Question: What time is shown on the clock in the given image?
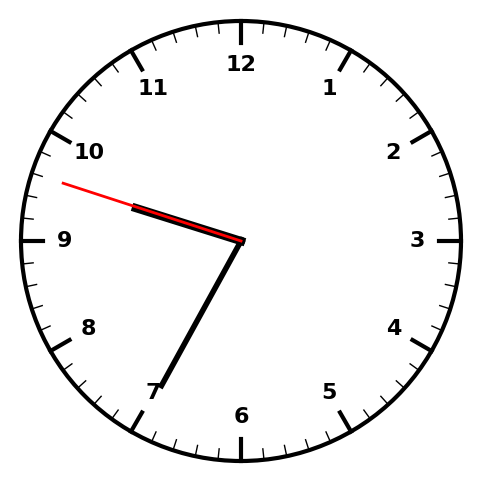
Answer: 09:34:48